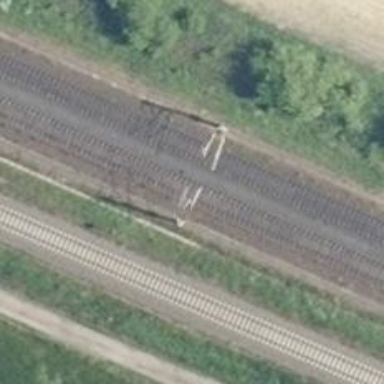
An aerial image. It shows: Milestone along the railway track with catenary mast.